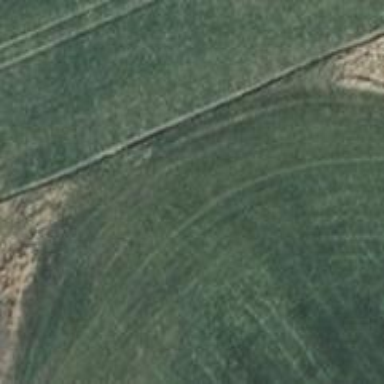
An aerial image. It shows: Dirt track with grade5 tracktype.